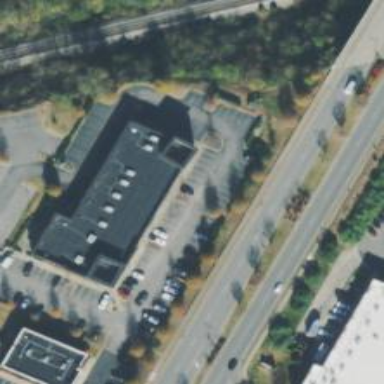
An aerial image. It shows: Building used as fitness center.